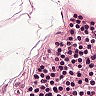
Metastatic tissue present: no